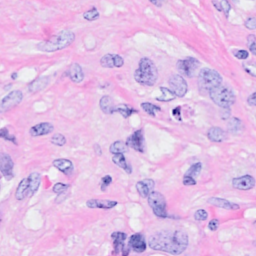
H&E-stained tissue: Breast